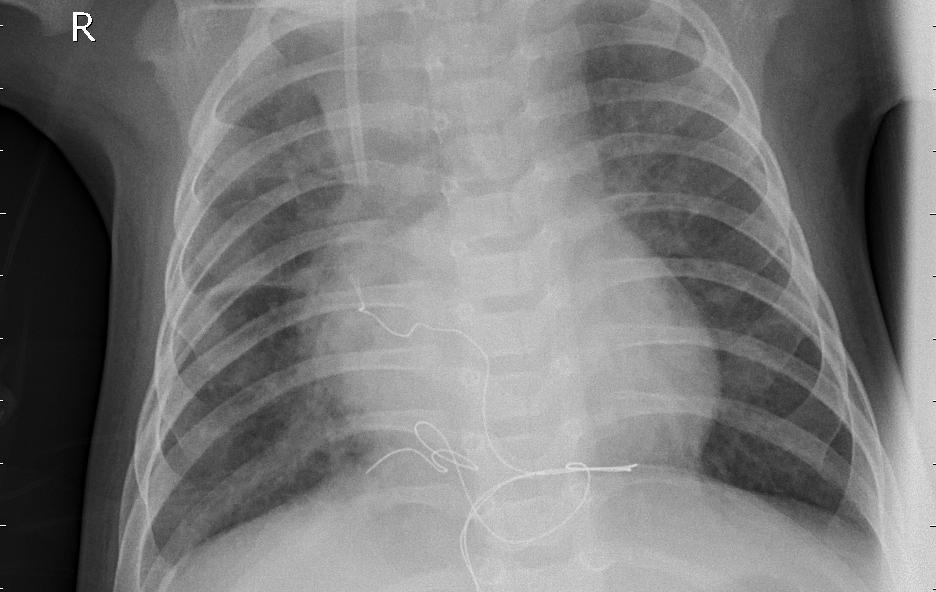
Diagnosis: PNEUMONIA